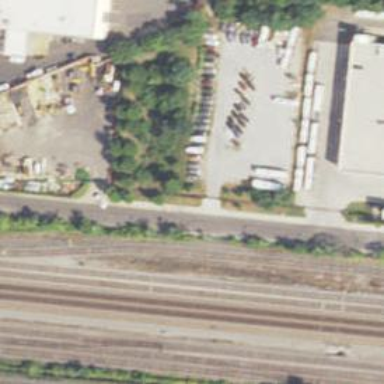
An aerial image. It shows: Railway siding with rails.